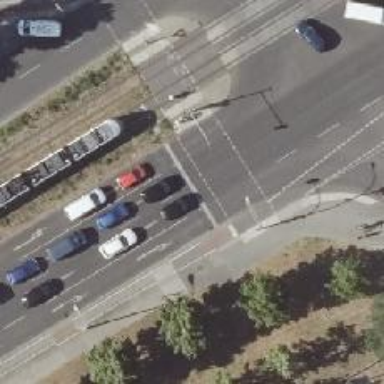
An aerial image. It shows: Road with traffic signals controlling the flow of traffic.